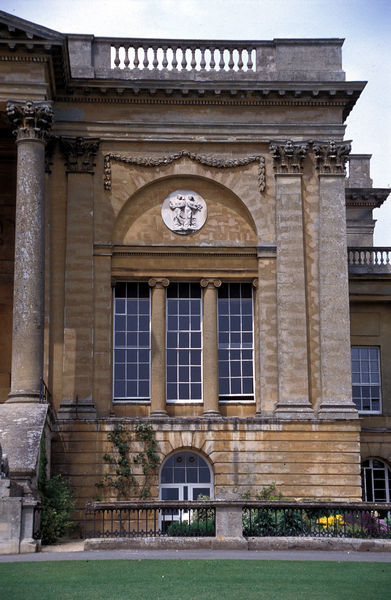
Titel: Südfassade, Rechte Fensterachse neben dem Portikus
Künstler: Thomas Pitt
Standort: Stowe, Buckinghamshire
Institution: Stowe House
Schlagwörter: blätter, flügel, himmel, schatten, weiß, gelb, grün, ausschnitt, blumen, braun, fenster, säule, säulen, tür, ausblick, dach, gebäude, gras, haus, park, rasen, schloss, weg, wiese, zaun, ornament, wand, architektur, sockel, stein, büsche, gebüsch, gitter, insel, drei, klassizismus, blatt, girlande, pflanze, pflanzen, front, renaissance, oval, tondo, garten, maus, ranken, balkon, relief, terrasse, ecke, bogen, fassade, italien, zöpfe, giebel, hof, pilaster, saal, rundbogen, vorsprung, kartusche, detail, bett, stuck, geländer, tor, balkone, foto, photographie, eingang, berlin, medaillon, sprossen, palast, palazzo, rundfenster, balustrade, mauerwerk, abzeichen, architrav, kapitelle, kapitell, ranke, photo, fries, dreiecksgiebel, rustika, wappen, villa, sims, gesims, vorkragen, efeu, laibung, maison, risalit, fensterscheiben, farbfoto, landhaus, gitterfenster, ionisch, sturz, beet, kletterpflanze, historismus, achse, ballustrade, kellerfenster, konsolen, fresko, basis, postament, korinthisch, bau, weise, englisch, engalnd, verjüngung, geschoss, fesnter, gebälk, pierre, kassette, bauwerk, akantus, feston, tempelfront, treppenpodest, tympanon, dachterrasse, attika, eckrisalit, piano nobile, ionische ordnung, arkantus, seitenflügel, rundbogenfenster, basen, säulenordnung, ordnung, sockelgeschoss, gesimse, säulenschaft, kolonade, gekuppelt, pilasterordnung, balluster, bogenfenster, fensterachse, travée, trakt, konsolgesims, serlio, tondi, rondo, gesisms, ionische, ionica, jonisch, baluster, korinthische ordnung, universität, fenstersturz, drillingsfenster, gekuppelte pilaster, gartenseite, landschaftsgarten, englischer landschaftsgarten, wandpfeiler, überfangbogen, villa suburbana, dachterasse, britisch, begrenzung, eisenzaun, großbritannien, rustik, zopfstil, caulis, ancien, doppelpilaster, korithisch, korithia, architekturphoto, bandrustika, fenstergruppe, ionische säule, kapitellen, schwellung, serlio motiv, villa rustika, vorgelegt, wandabschnitt, batiment, nebenflügel, architect